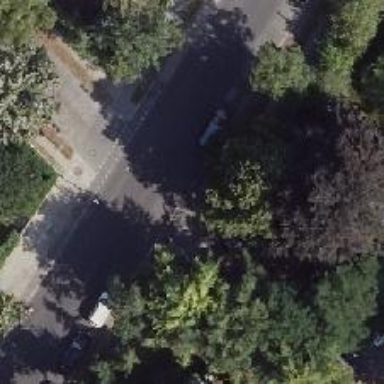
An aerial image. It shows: Residential road with sidewalks on both sides.